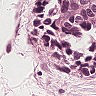
Metastatic tissue present: yes